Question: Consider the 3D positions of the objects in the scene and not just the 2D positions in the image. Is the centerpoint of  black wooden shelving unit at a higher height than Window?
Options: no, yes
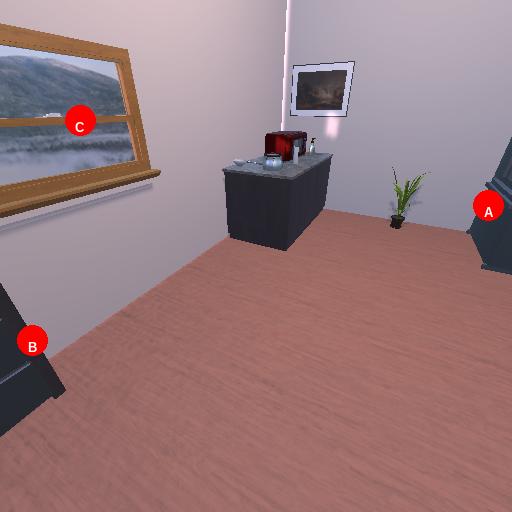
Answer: no